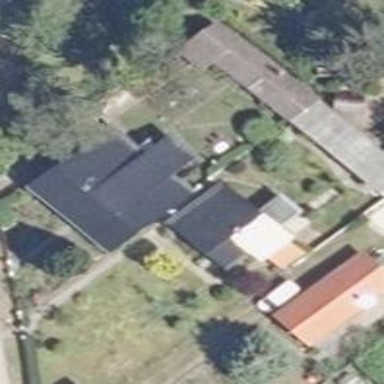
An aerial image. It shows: Terrace building.